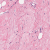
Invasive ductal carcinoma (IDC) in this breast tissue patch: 0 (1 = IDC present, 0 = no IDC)